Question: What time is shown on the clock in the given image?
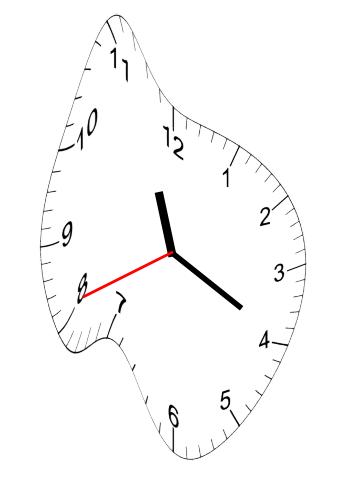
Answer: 11:19:41